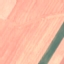
Land use / land cover: AnnualCrop